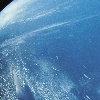
Label: water